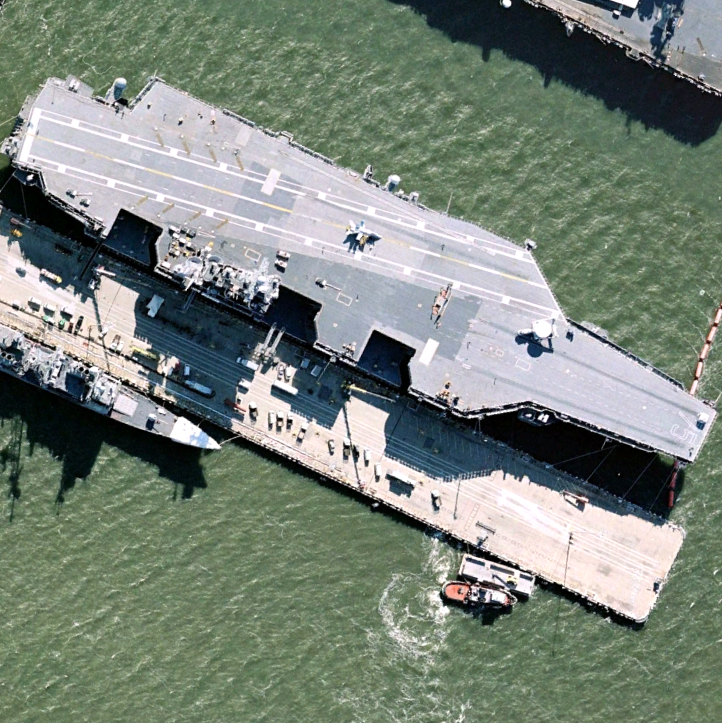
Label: aircraft_carrier